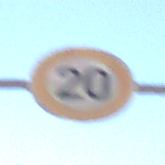
Verkehrszeichen: Geschwindigkeit20
Umgebung: Outdoor, Nature
Tageszeit: MorningAfternoon
Wetter: PartlyCloudy
Licht: Natural
Jahreszeit: NotSpecified
Kontrast: HighContrast